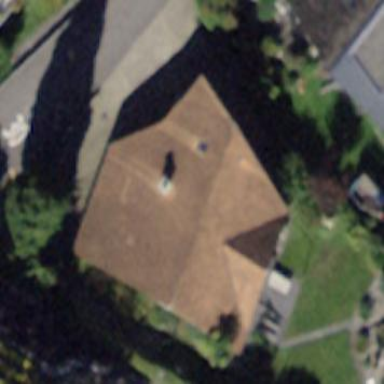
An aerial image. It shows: House with skillion roof shape.